Aerial crown-view tile of a tropical tree (Barro Colorado Island, Panama), acquired 20250616:
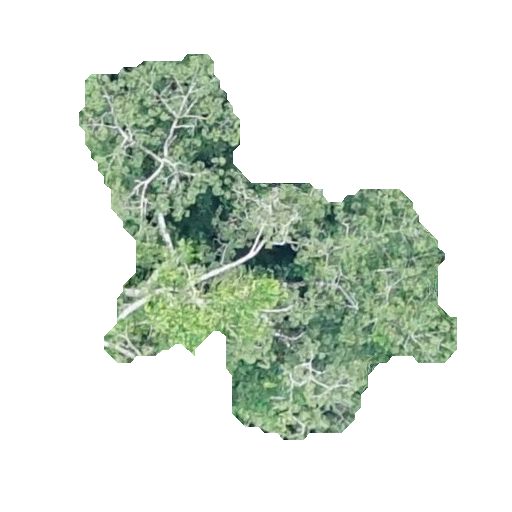
Species: Ceiba pentandra
GBIF accepted scientific name: Ceiba pentandra
Crown area: 115.186 m²